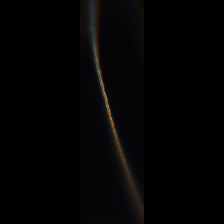
Taxon: Psuedo-nitzschia
Group: Diatoms